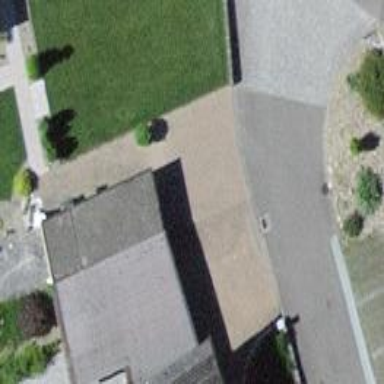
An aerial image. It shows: Garage building.